Question: I am designing a html form using JSP. Below is my css file-
'''
body {
font-family: "Lucida Grande", "Lucida Sans Unicode", Verdana, Arial,
Helvetica, sans-serif;
font-size: 12px;
}
p,h1,form,button {
border: 0;
margin: 0;
padding: 0;
}
.spacer {
clear: both;
height: 1px;
}
/* ----------- My Form ----------- */
.myform {
margin: 0 auto;
width: 400px;
padding: 14px;
}
/* ----------- stylized ----------- */
#stylized {
border: solid 2px #b7ddf2;
background: #ebf4fb;
}
#stylized h1 {
font-size: 14px;
font-weight: bold;
margin-bottom: 8px;
}
#stylized p {
font-size: 11px;
color: #666666;
margin-bottom: 20px;
border-bottom: solid 1px #b7ddf2;
padding-bottom: 10px;
}
#stylized label {
display: block;
font-weight: bold;
text-align: right;
width: 140px;
float: left;
}
#stylized .small {
color: #666666;
display: block;
font-size: 11px;
font-weight: normal;
text-align: right;
width: 140px;
}
#stylized input {
float: left;
font-size: 12px;
padding: 4px 2px;
border: solid 1px #aacfe4;
width: 200px;
margin: 2px 0 20px 10px;
height: 30px;
}
#stylized checkbox {
float: left;
font-size: 12px;
padding: 4px 2px;
border: solid 1px #aacfe4;
width: 10px;
margin: 2px 0 20px 10px;
}
#stylized select {
float: left;
font-size: 12px;
padding: 4px 2px;
border: solid 1px #aacfe4;
width: 250px;
margin: 2px 0 20px 10px;
height: 100px;
}
#stylized button {
clear: both;
margin-left: 150px;
width: 125px;
height: 31px;
background: #666666 url(img/button.png) no-repeat;
text-align: center;
line-height: 31px;
color: #FFFFFF;
font-size: 14px;
font-weight: bold;
}
'''
Below is the form that I am building using JSP.
'''
<div id="stylized" class="myform">
<form:form id="form" name="form" method="POST" action="/showResponse">
<h1>Service call Form</h1>
<p></p>
<form:label path="userId">User Id
<span class="small">Enter User Id</span>
</form:label>
<form:input name="name" id="name" path="userId" />
<form:label path="debugFlag">Debug Flag :
<span class="small">Select Debug Flag</span>
</form:label>
<form:checkbox path="debugFlag" name="name" id="name" />
<form:label path="attributeNames">Attribute Names :
<span class="small">Select Attribute Names</span>
</form:label>
<form:select path="attributeNames" items="${attributeNamesList}"
multiple="true" name="name" id="name" />
<form:label path="machineName">Machine Name
<span class="small">Enter Machine Name</span>
</form:label>
<form:input name="name" id="name" path="machineName" />
<form:label path="portNumber">Port Number
<span class="small">Enter Port Number</span>
</form:label>
<form:input path="portNumber" name="name" id="name" />
<button type="submit">Submit</button>
<div class="spacer"></div>
</form:form>
</div>
'''
The only problem that I am facing is, it's not aligned properly with it's label and corresponding input. Below is the screenshot-

Only user id and debug flag are assigned properly. Other than that, it's messed up somehow. Can anyone tell me what wrong I have done in CSS?
Actual HTML Code after doing view page source-
'''
<html>
<head><link href="/ressvr/z/u4/apo4x4yiqe23jo4erdz5ig4tm.css?dataUri=true" type="text/css" rel="stylesheet"><meta http-equiv="Content-Type" content="text/html; charset=UTF-8" />
<meta name="layout" content="main" />
<title>Sample App</title>
</head><body><div id="stylized" class="myform">
<form id="form" name="form" action="/showResponse" method="POST"><h1>Service call Form</h1>
<p></p>
<label for="userId">User Id
<span class="small">Enter User Id</span>
</label><input id="name" name="userId" name="name" type="text" value=""/><div class="spacer"></div>
<label for="debugFlag">Debug Flag
<span class="small">Select Debug Flag</span>
</label><input id="name" name="debugFlag" name="name" type="checkbox" value="true"/><input type="hidden" name="_debugFlag" value="on"/><div class="spacer"></div>
<label for="attributeNames">Attribute Names
<span class="small">Select Attribute Names</span>
</label><select id="name" name="attributeNames" name="name" multiple="multiple"><option value="ACCOUNT">ACCOUNT</option><option value="ADVERTISING">ADVERTISING</option><option value="INFORMATION">INFORMATION</option></select><input type="hidden" name="_attributeNames" value="1"/><div class="spacer"></div>
<label for="machineName">Machine Name
<span class="small">Enter Machine Name</span>
</label><input id="name" name="machineName" name="name" type="text" value=""/><div class="spacer"></div>
<label for="portNumber">Port Number
<span class="small">Enter Port Number</span>
</label><input id="name" name="portNumber" name="name" type="text" value=""/><div class="spacer"></div>
<button type="submit">Submit</button>
<div class="spacer"></div>
</form></div>
</body></html>
'''
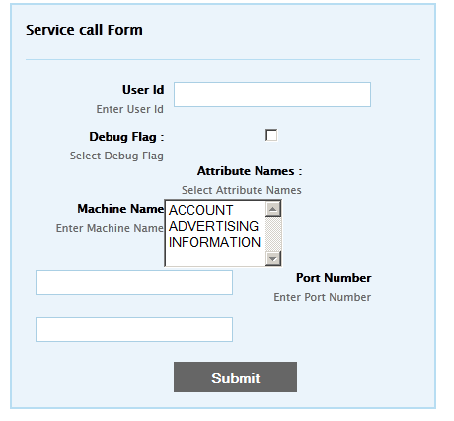
Answer: You are setting the width of ALL inputs to be the same. You certainly don't need a width of 200px on a checkbox.
Put different class names on different input types and style these individually.
You may also want to wrap your form in an unordered list, to allow it to control the spacing and clear your floats.
'''
<fieldset>
<legend>Delivery Details</legend>
<ol>
<li>
<label for="name">Name<em>*</em></label>
<input id="name" />
</li>
<li>
<label for="address1">Address<em>*</em></label>
<input id="address1" />
</li>
<li>
<label for="address2">Address 2</label>
<input id="address2" />
</li>
<li>
<label for="town-city">Town/City</label>
<input id="town-city" />
</li>
<li>
<label for="county">County<em>*</em></label>
<input id="county" />
</li>
...
'''
This is a very good guide: <URL>